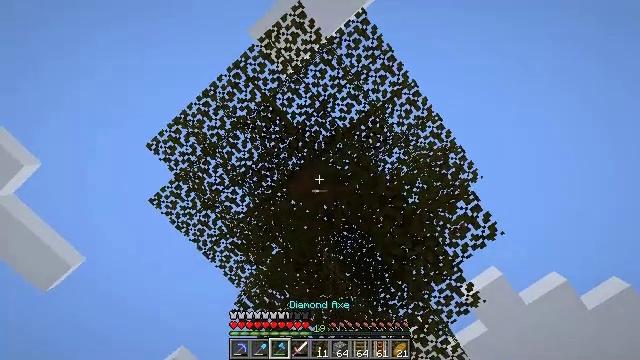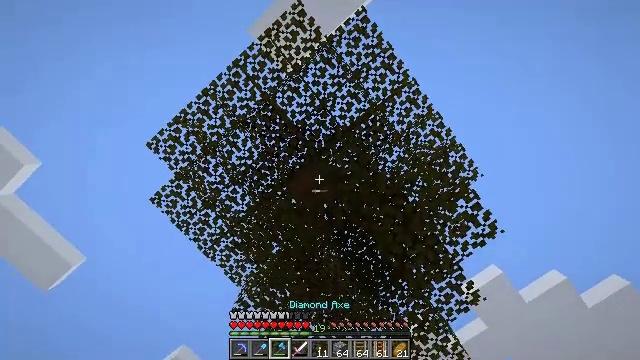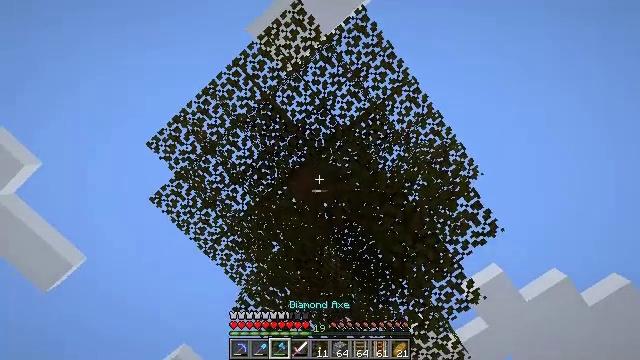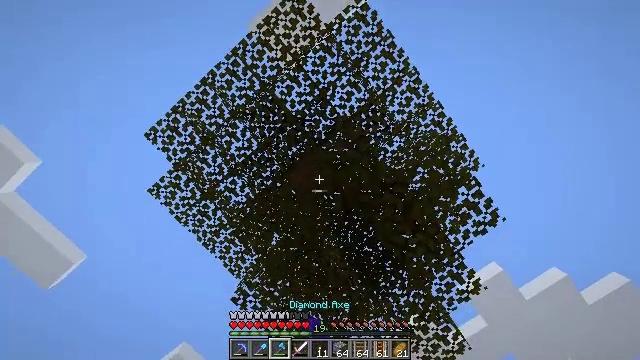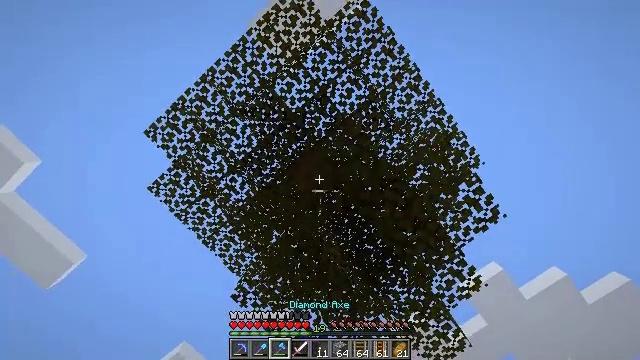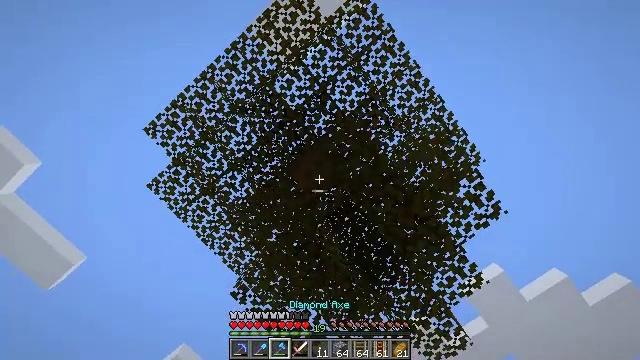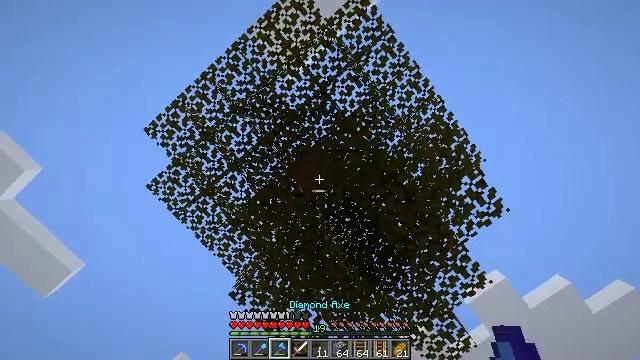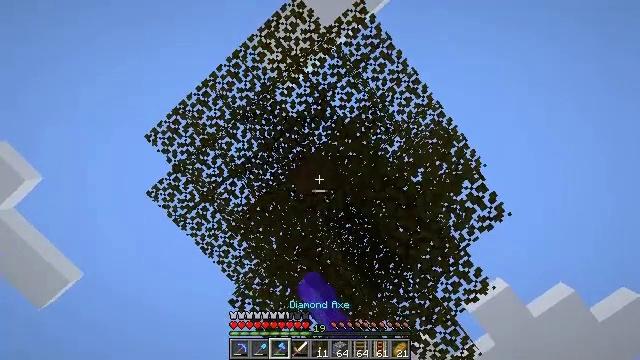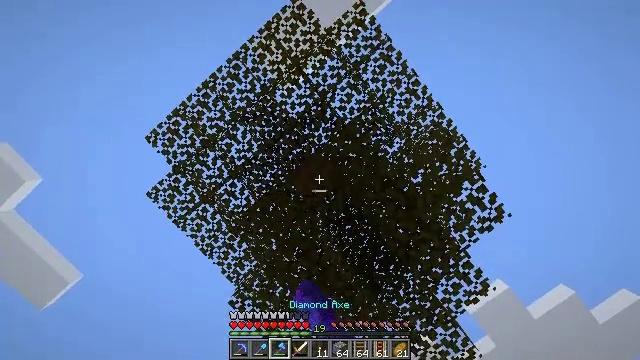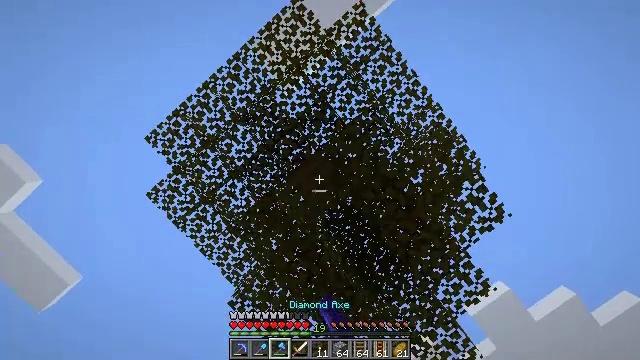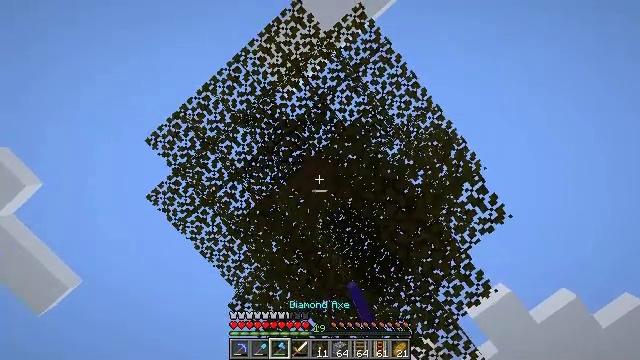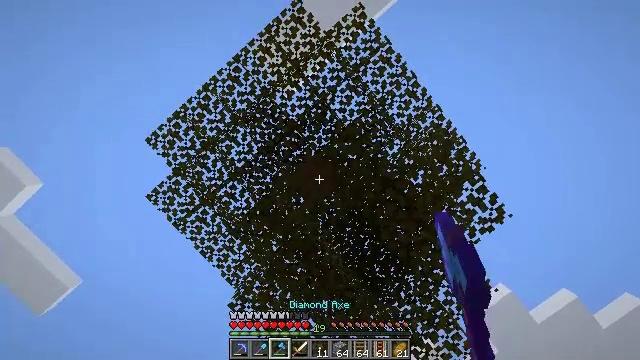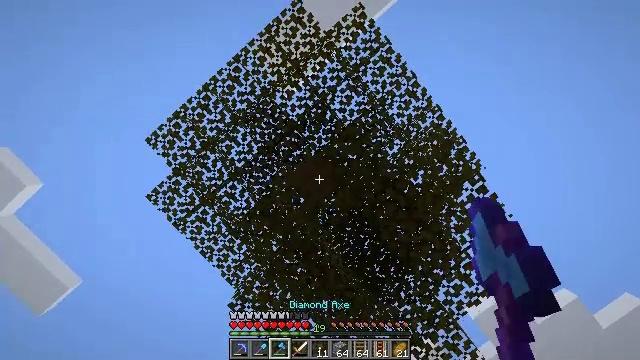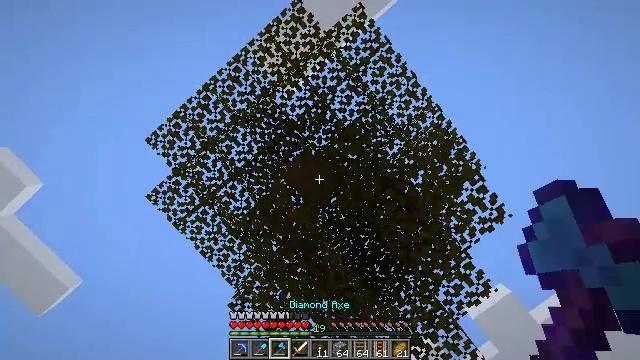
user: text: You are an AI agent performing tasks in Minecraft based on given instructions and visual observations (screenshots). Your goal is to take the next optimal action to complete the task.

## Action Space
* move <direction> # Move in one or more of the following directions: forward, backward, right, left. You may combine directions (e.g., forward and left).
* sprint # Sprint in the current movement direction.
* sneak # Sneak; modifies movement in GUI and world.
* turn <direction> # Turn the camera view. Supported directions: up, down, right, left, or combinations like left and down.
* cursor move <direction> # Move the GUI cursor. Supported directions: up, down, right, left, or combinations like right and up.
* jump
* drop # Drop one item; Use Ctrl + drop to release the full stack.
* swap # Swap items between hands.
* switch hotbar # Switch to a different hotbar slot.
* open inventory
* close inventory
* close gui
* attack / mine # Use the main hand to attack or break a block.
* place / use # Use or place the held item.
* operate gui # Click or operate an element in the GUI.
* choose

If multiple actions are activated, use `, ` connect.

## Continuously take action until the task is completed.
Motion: motion action
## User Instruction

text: Trim the tree by mining the acacia leaves.
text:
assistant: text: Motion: attack / mine
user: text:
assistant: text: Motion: move forward, attack / mine
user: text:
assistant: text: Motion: move forward, attack / mine
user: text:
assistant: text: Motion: move forward, attack / mine
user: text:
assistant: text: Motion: attack / mine
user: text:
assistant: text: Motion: turn up, attack / mine
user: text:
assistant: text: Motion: turn up, attack / mine
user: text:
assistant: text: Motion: attack / mine
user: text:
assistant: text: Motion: attack / mine
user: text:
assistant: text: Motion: attack / mine
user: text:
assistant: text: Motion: attack / mine
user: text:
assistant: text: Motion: attack / mine
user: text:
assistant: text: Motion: attack / mine
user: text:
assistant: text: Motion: attack / mine